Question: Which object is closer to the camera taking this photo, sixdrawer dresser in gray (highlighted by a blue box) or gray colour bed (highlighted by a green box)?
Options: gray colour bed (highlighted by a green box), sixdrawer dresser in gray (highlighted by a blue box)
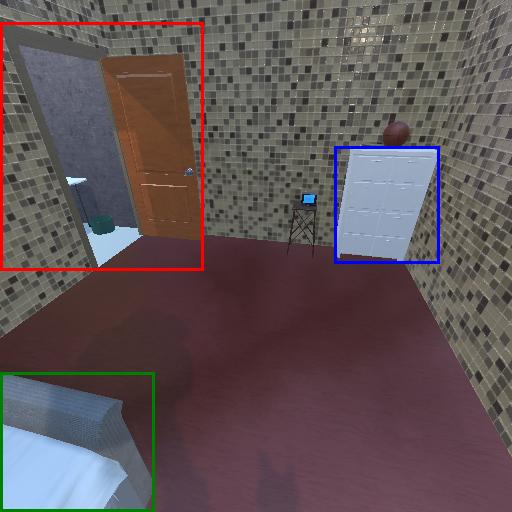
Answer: gray colour bed (highlighted by a green box)